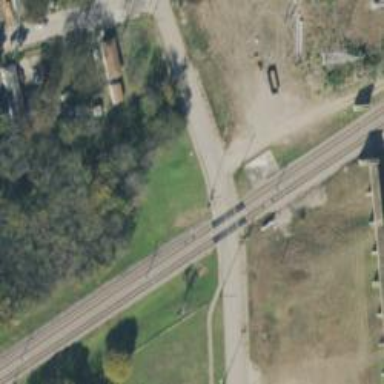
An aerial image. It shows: Light rail railway with electrified contact line.